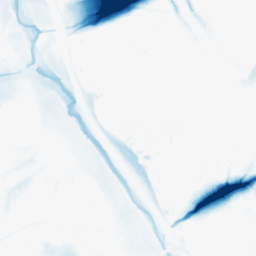
Category: morphological
Decomposition family: morphological_ellipse
Decomposition parameters: operation: closing
width: 50
height: 50
Upsampling method: fft_zeropad
Upsampling parameters: scale: 4
Upsampling scale: 4